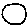
Label: circle